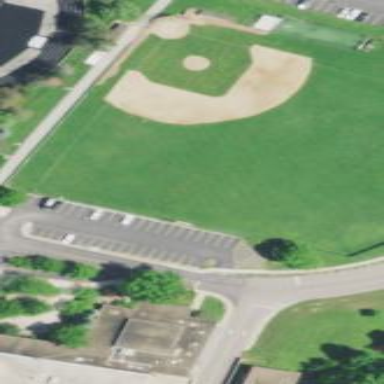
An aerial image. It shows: Baseball pitch for leisure and sports activities.